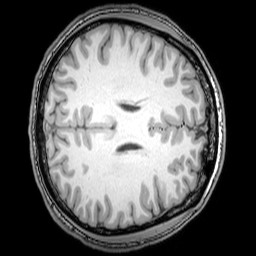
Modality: T1w
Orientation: axial
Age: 26
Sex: male
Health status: healthy
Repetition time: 0.081 s
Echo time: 0.037 s